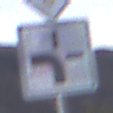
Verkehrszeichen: VerlaufVorfahrtsstrasse1
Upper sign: Vorfahrtsstrasse
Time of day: Dusk
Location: Outdoor (Nature)
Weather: Clear
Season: NotSpecified
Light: Natural